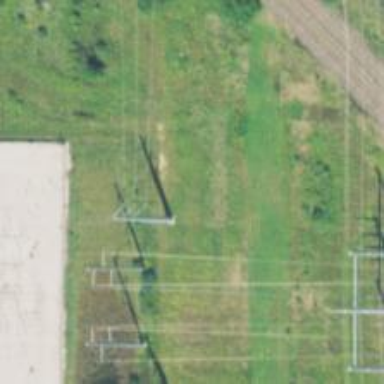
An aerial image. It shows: Power pole.